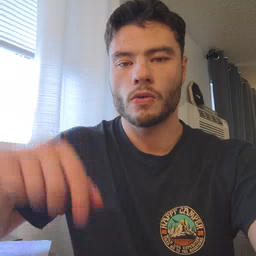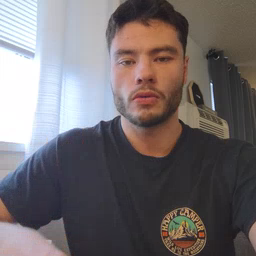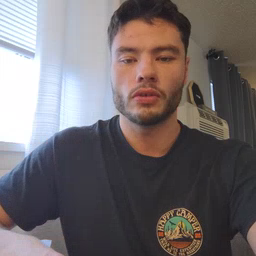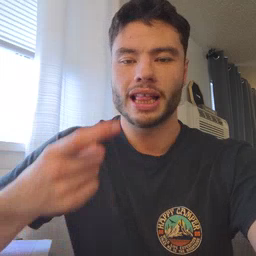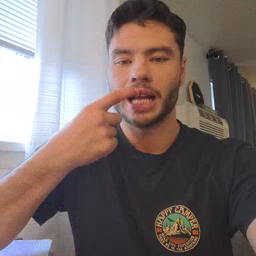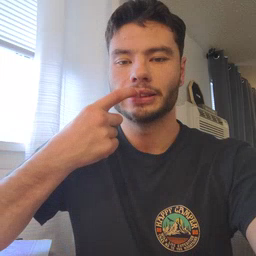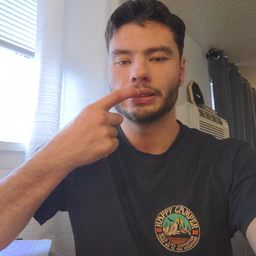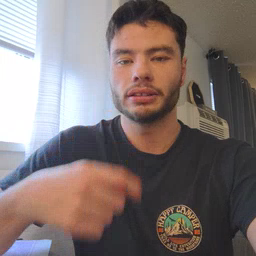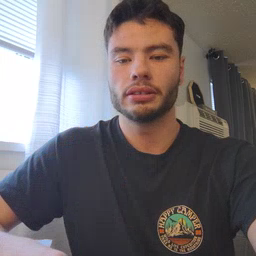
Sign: glasswindow